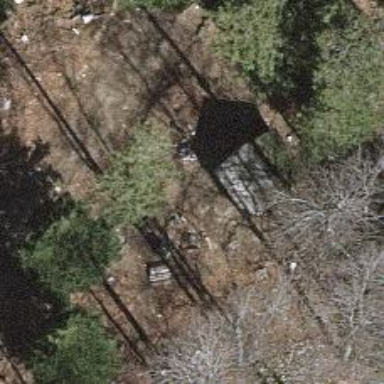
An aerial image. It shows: Picnic table located in leisure land area.